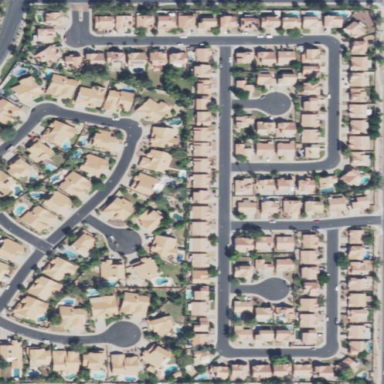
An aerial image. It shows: Residential area consisting of single-family homes.